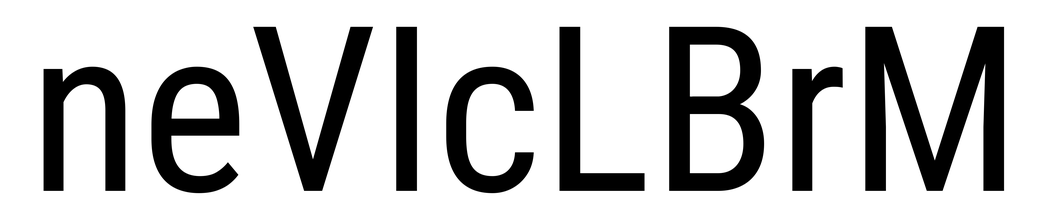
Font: Roboto_Condensed_Regular